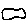
Label: cloud